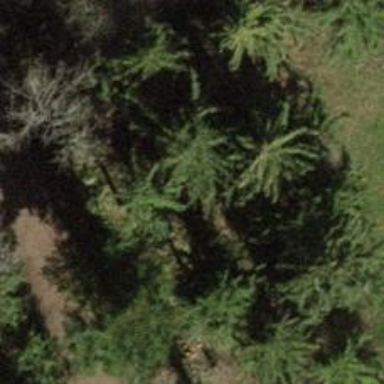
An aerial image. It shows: Ground path.